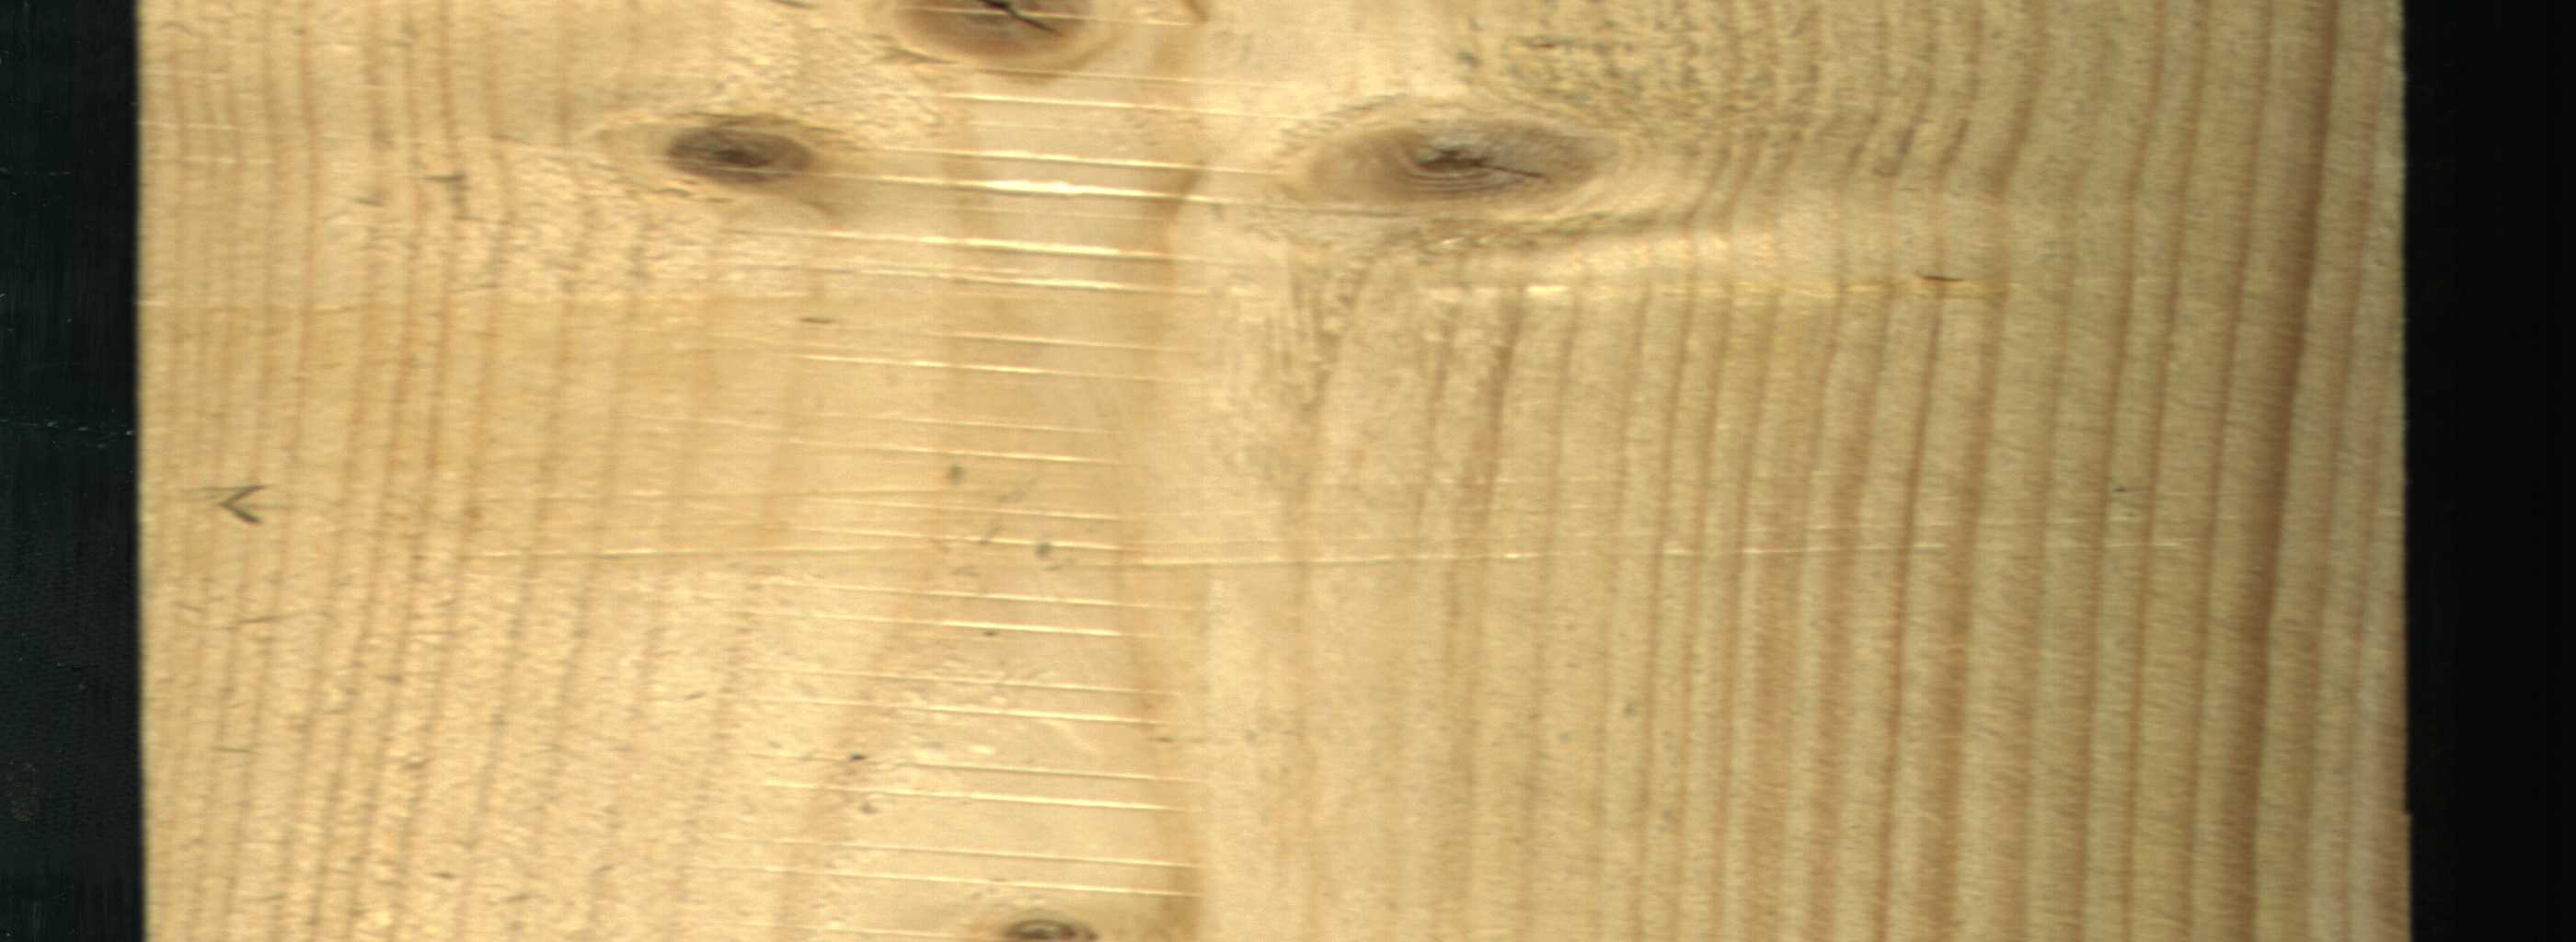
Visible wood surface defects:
knot_with_crack
Live_Knot
Live_Knot
Live_Knot